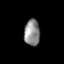
Tissue: prostate
Cell type: Myeloid cells
Senescence score: 0.715
Nuclear area (px): 401
Mean DAPI intensity: 140.681